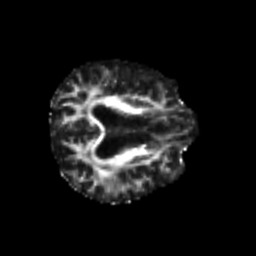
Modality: FA
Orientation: axial
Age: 75
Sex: female
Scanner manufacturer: siemens
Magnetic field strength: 3 T
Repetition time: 4.987 s
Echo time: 0.0792 s